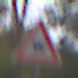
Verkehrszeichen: ReiterRechts
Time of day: Midday
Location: Outdoor (Nature)
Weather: Overcast
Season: Autumn
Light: Natural